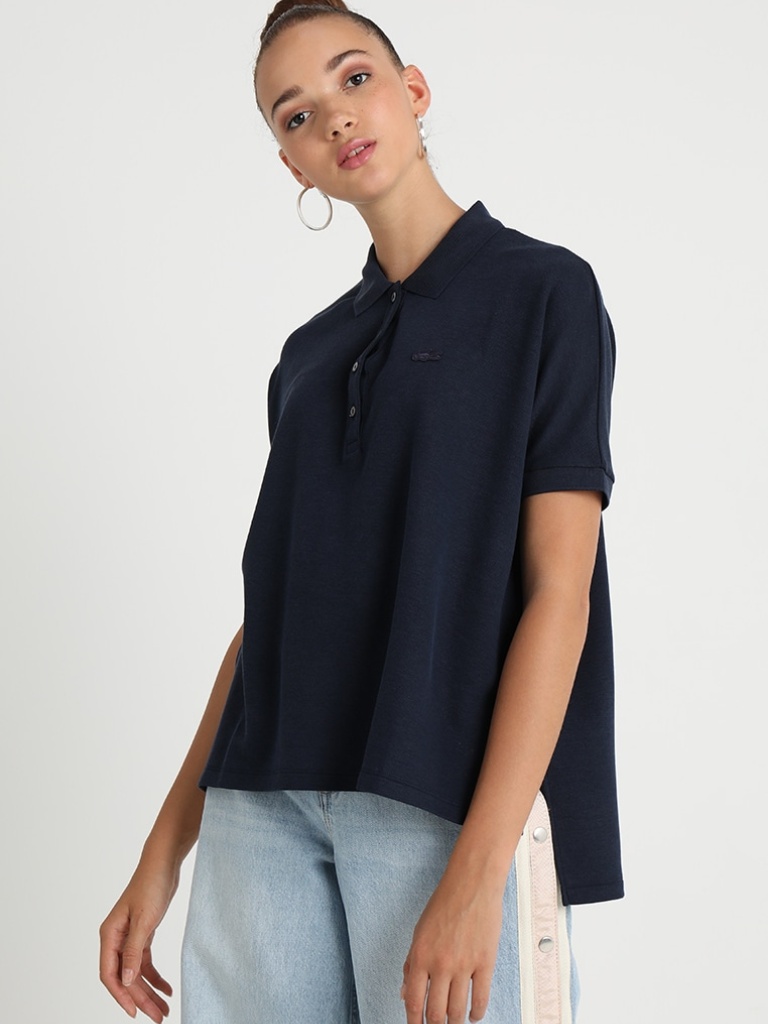
cotton relaxed short sleeve hip length Untucked polo polo